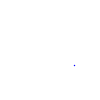
Particle: kaon